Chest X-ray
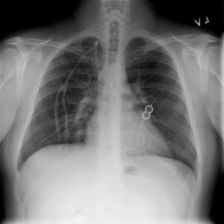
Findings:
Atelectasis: negative
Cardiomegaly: negative
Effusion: negative
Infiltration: negative
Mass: negative
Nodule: negative
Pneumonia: negative
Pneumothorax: negative
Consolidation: negative
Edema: negative
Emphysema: negative
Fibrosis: negative
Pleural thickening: negative
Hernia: negative